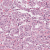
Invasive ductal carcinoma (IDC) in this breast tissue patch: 1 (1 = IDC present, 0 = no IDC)